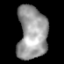
Tissue: prostate
Cell type: Endothelial cells
Senescence score: 0.7368
Nuclear area (px): 1530
Mean DAPI intensity: 154.393